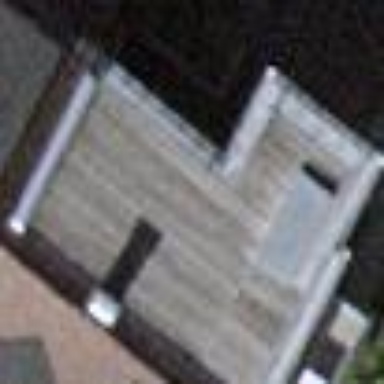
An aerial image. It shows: The building has flat roof that is oriented across.